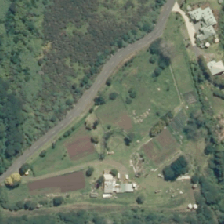
Land cover: high_producing_grassland